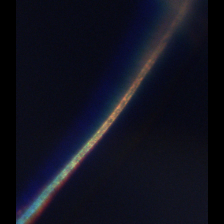
Taxon: Guinardia
Group: Diatoms